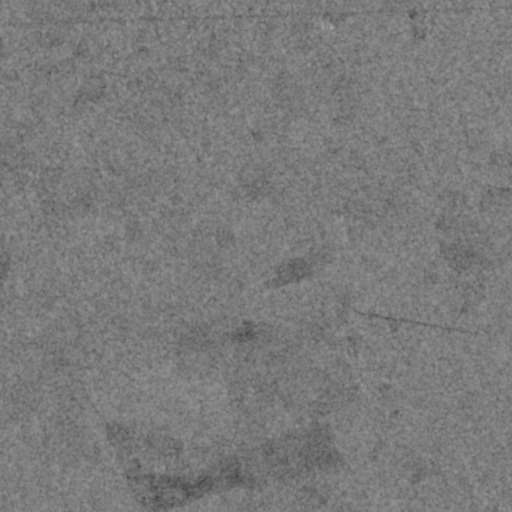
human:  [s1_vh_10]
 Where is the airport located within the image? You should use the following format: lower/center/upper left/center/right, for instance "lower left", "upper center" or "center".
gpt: The airport is located in the lower right of the image.
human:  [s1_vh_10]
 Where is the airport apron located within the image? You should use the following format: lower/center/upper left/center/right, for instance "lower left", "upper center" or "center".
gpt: The airport apron is located in the center right of the image.
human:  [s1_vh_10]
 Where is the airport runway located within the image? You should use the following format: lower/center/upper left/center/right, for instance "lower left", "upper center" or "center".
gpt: The airport runway is located in the center right of the image.
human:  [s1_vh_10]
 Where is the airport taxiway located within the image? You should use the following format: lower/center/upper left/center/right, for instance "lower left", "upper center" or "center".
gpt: The airport taxiway is located in the center right of the image.
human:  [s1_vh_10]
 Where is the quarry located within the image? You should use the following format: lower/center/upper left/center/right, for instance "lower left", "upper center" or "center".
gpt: There is no quarry in the image.

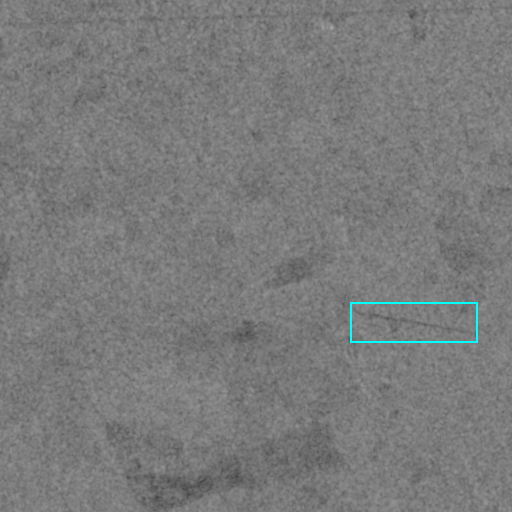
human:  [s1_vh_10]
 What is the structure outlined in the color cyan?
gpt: The structure outlined in cyan is an airport.
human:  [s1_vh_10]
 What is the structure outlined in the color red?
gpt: There is no red outline.